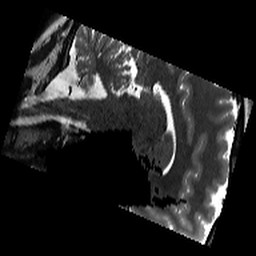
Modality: T2w
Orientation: sagittal